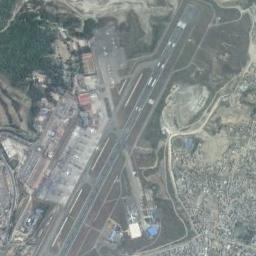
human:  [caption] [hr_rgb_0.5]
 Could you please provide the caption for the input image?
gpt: There is an airport surrounded by many buildings next to a lot of trees .

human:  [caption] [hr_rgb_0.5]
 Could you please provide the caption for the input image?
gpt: A complicated airport with many runways and buildings is surrounded by a residential area .

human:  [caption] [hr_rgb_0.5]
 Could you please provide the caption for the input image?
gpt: This airport has only one runway .

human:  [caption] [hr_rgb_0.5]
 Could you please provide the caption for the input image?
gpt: An airport with some intersecting runways and open areas in the vacant lot while dense residential areas and the forest beside .

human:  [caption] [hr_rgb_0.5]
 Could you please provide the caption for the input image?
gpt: The runway of the airport is surrounded by buildings of various shapes .